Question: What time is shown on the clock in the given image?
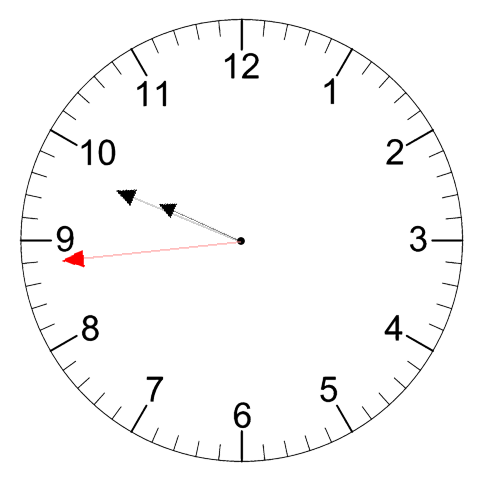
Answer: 09:48:44